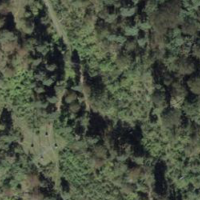
EUNIS habitat code: 32
Species observed at this site:
Boloria selene
Galeruca tanaceti
Celastrina argiolus
Autographa gamma
Ischnura elegans
Berberis vulgaris
Opisthograptis luteolata
Hesperia comma
Amata phegea
Podarcis muralis
Carterocephalus palaemon
Gonepteryx rhamni
Protaetia cuprea
Cercopis vulnerata
Orthetrum cancellatum
Micrommata virescens
Minois dryas
Neotinea ustulata
Aporia crataegi
Passer montanus
Euthystira brachyptera
Lycaena phlaeas
Manica rubida
Lysandra coridon
Ascotis selenaria
Melanargia galathea
Fabriciana adippe
Zygaena lonicerae
Polyommatus icarus
Sympetrum striolatum